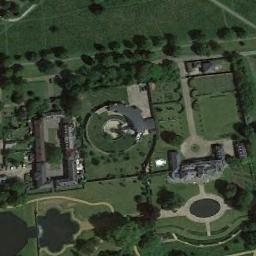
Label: palace